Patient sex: F
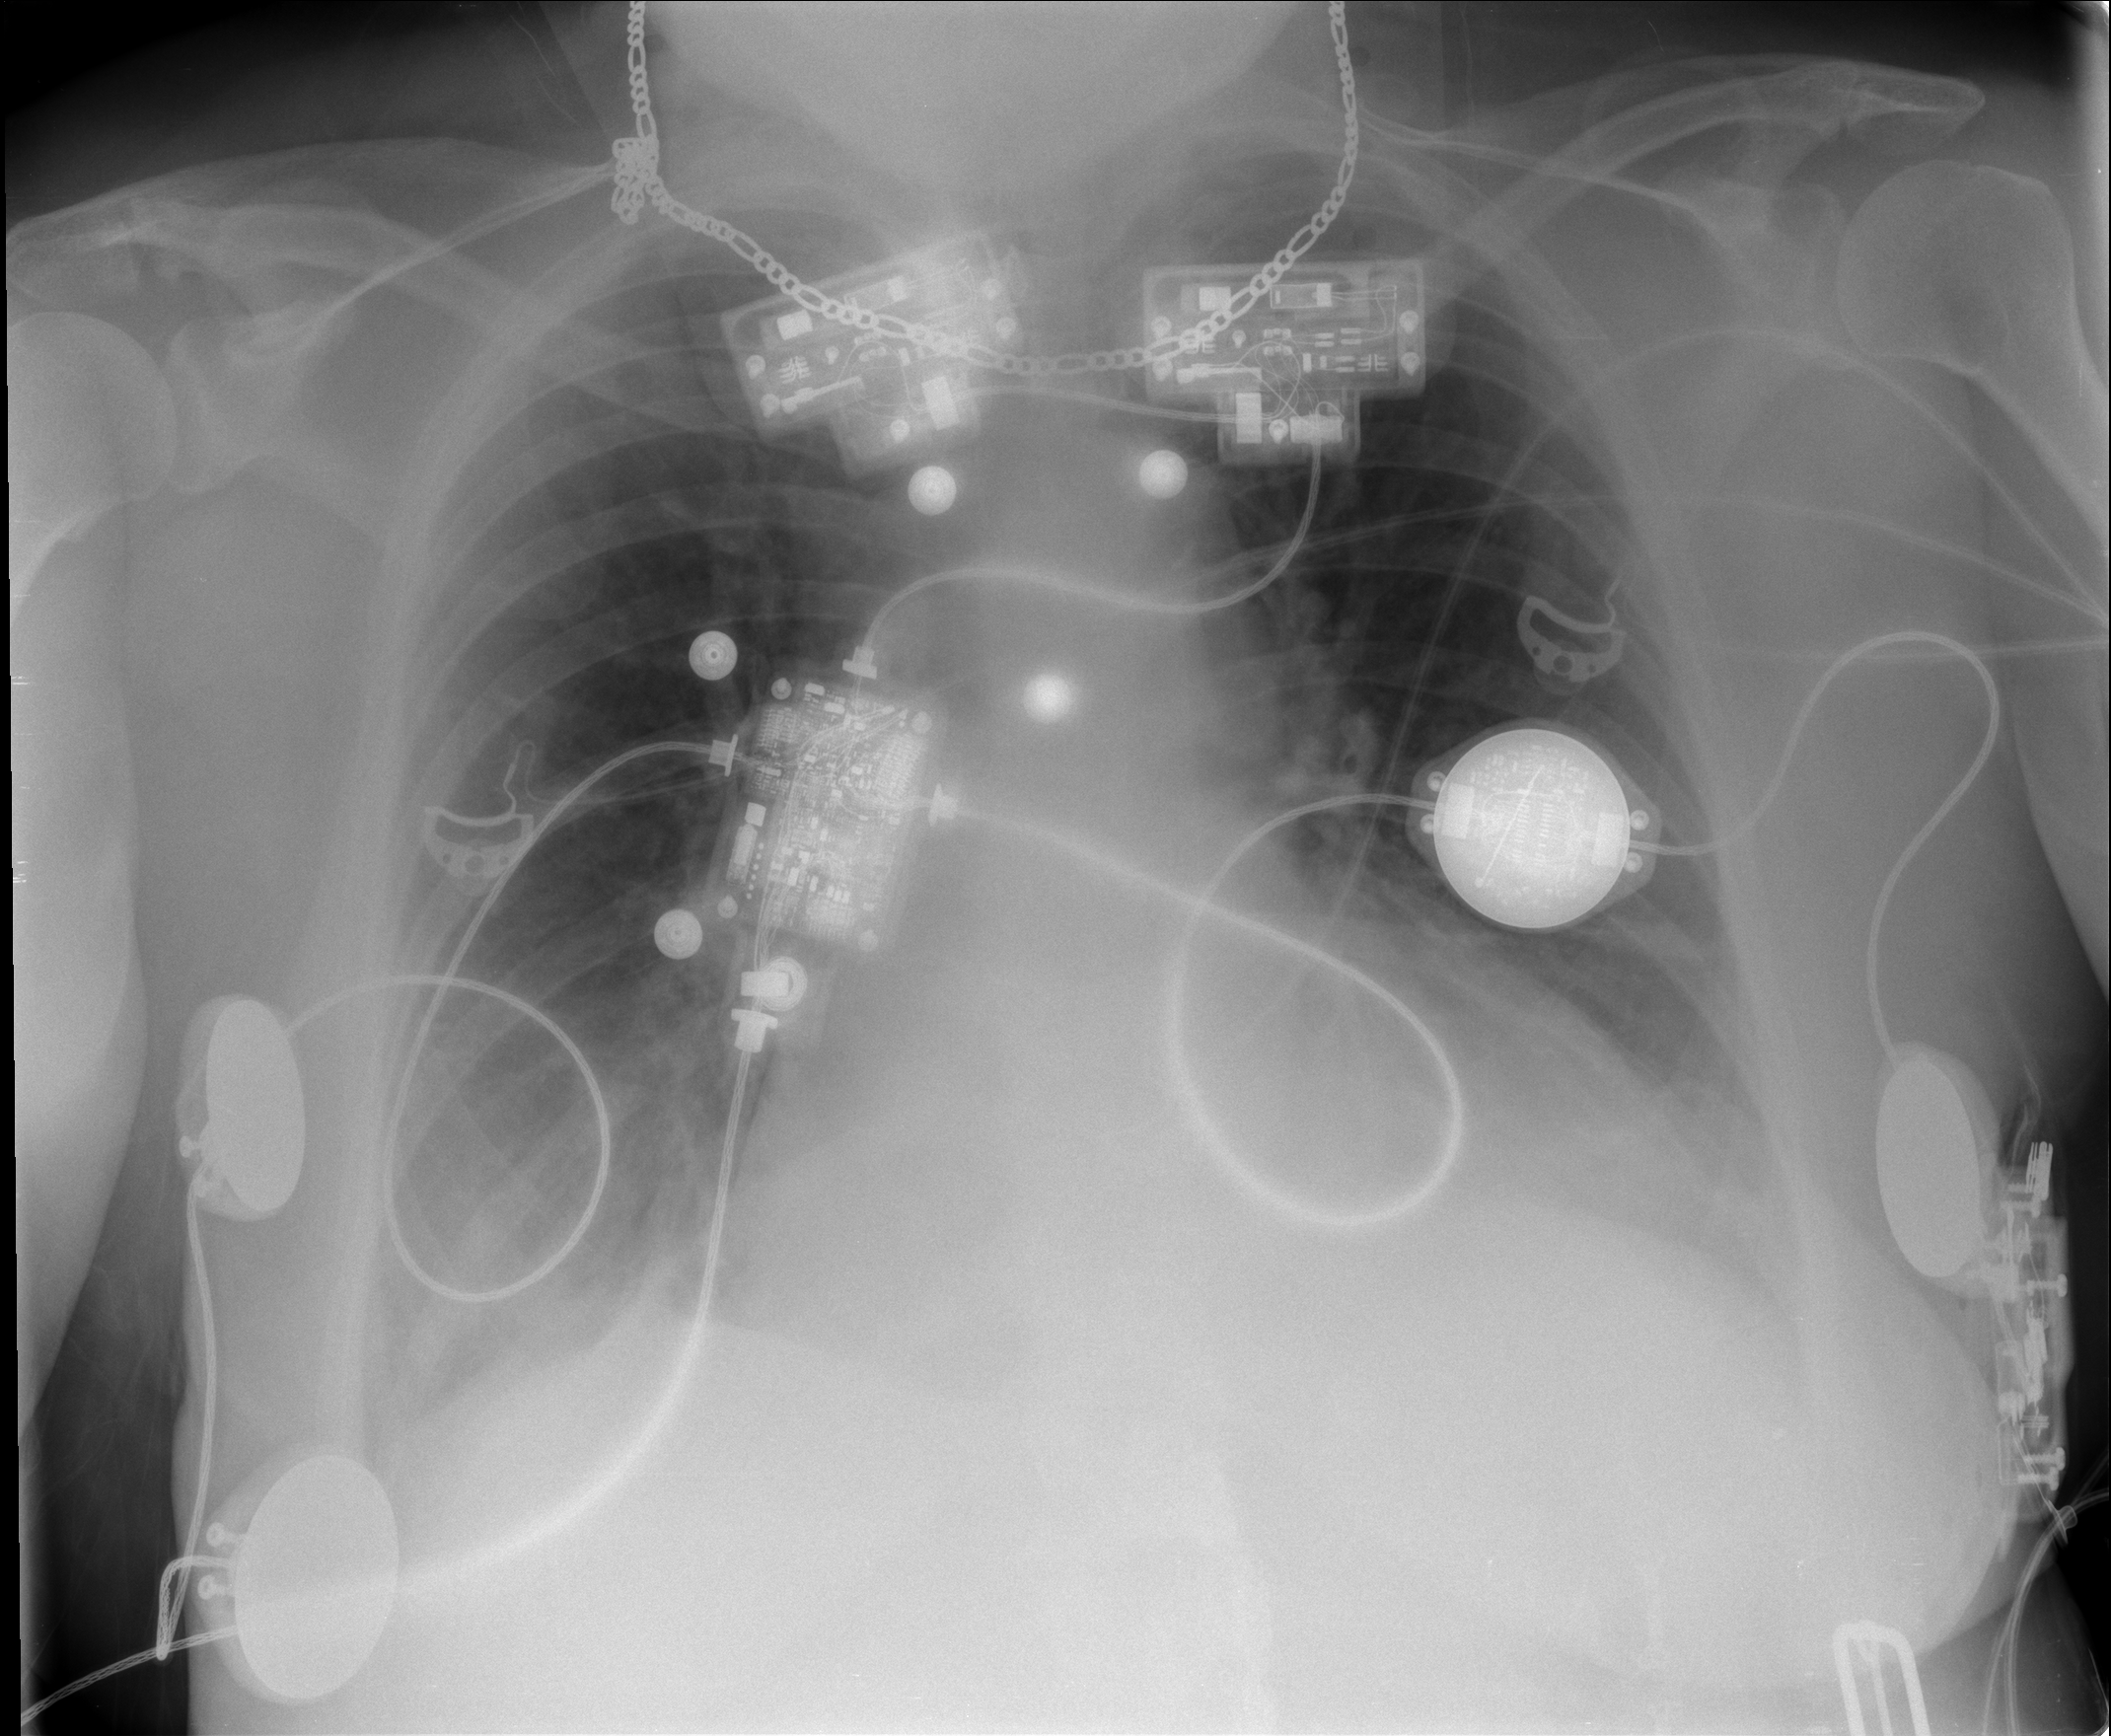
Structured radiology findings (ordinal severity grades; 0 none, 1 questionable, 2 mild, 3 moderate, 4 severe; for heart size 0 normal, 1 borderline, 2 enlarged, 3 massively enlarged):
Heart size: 2
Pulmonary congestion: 2
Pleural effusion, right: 2
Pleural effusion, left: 2
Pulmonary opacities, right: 0
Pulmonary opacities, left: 0
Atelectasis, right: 0
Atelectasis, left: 0